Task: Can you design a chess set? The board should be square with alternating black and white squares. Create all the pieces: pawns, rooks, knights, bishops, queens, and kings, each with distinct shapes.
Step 4365:
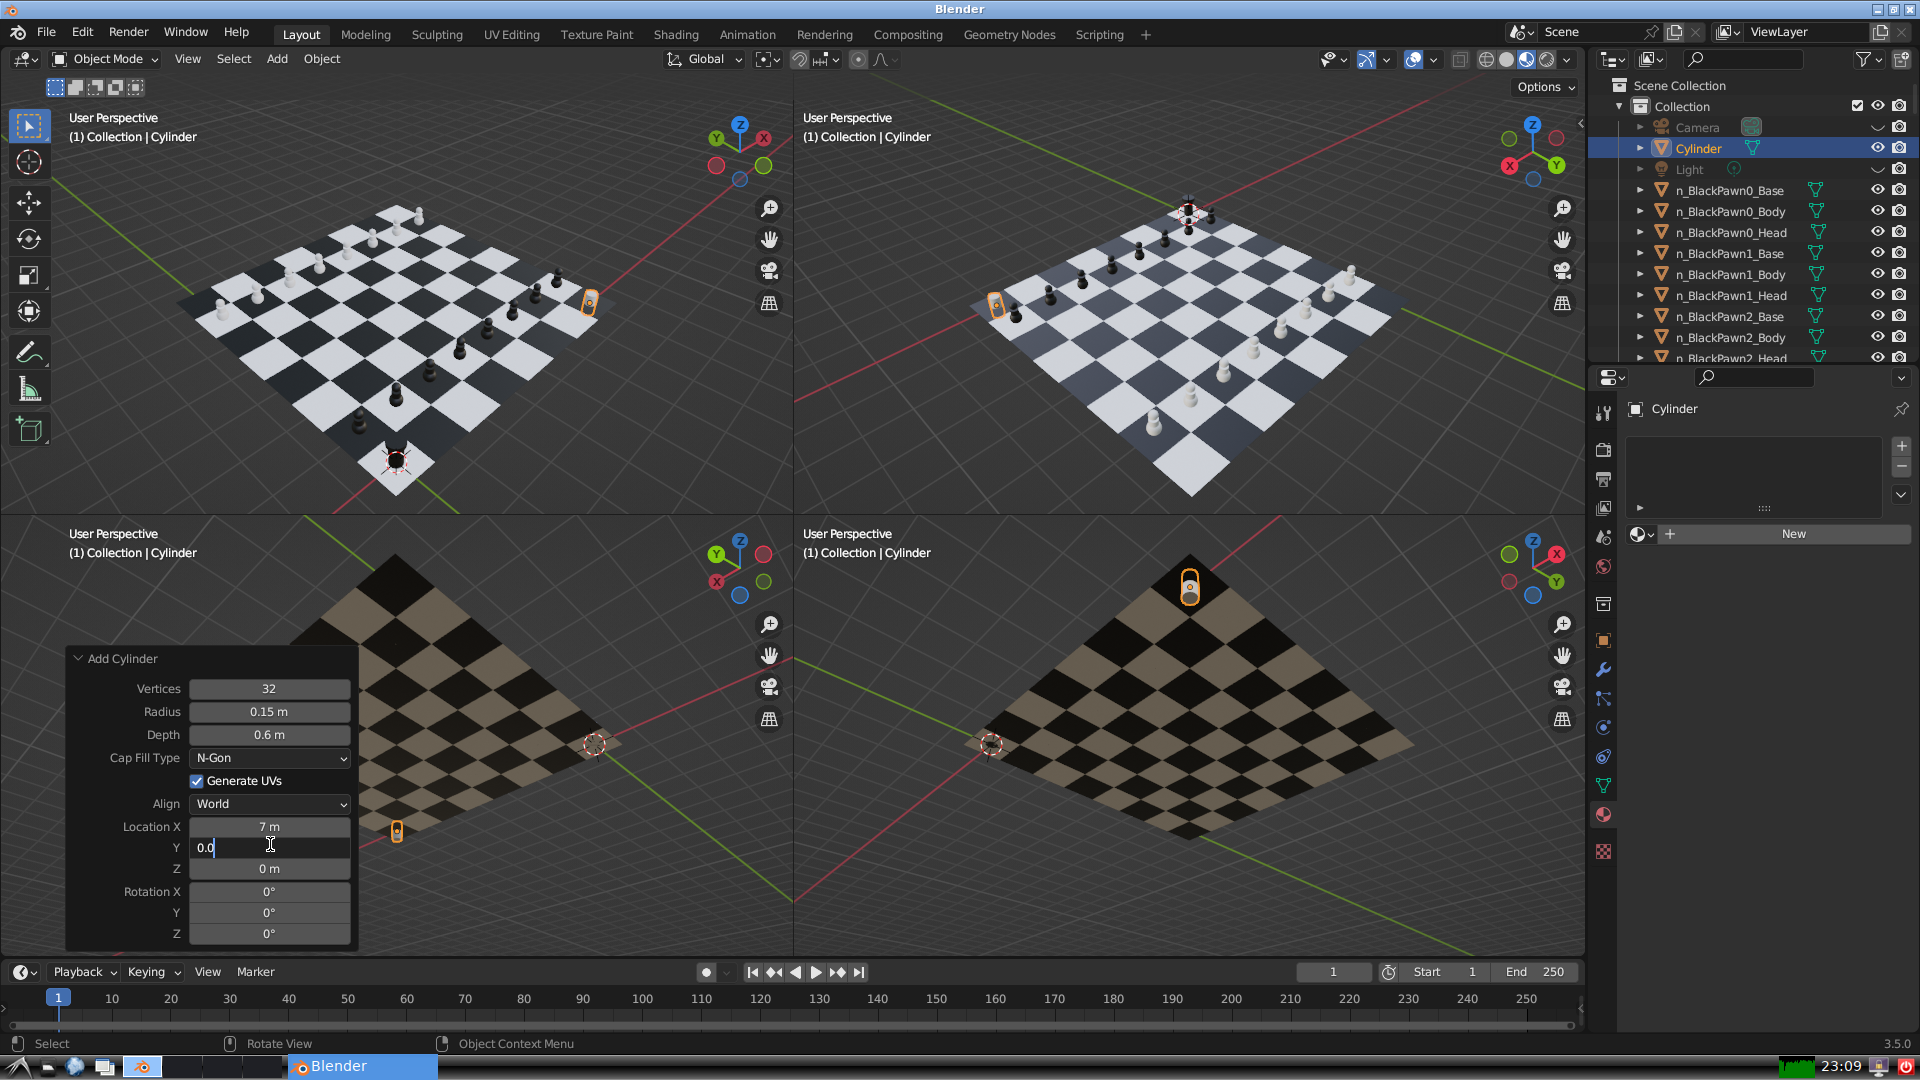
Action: {"key_press": ['Return']}